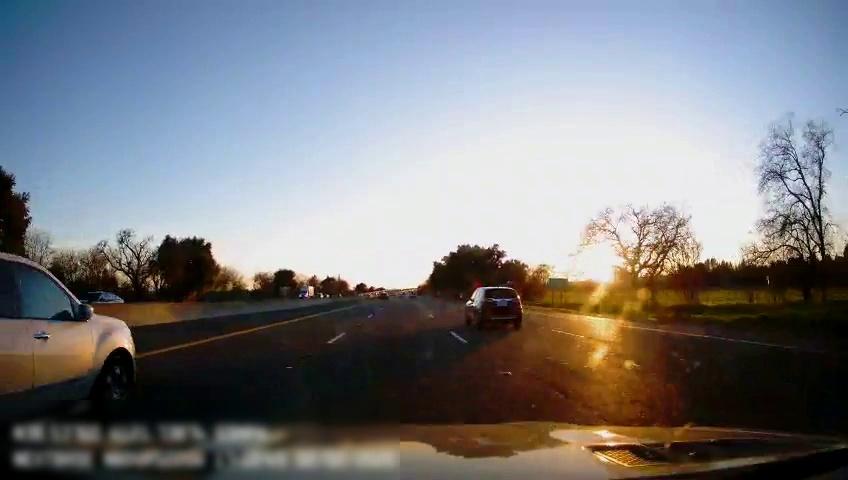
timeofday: Day
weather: Sunny
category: Drivable Space
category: Vehicles | SUV
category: Vehicles | SUV
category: Vehicles | Truck
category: Vehicles | SUV
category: Lanes | Alternate Lane
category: Lanes | Current Lane
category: Lanes | Current Lane
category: Lanes | Alternate Lane
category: Lanes | Alternate Lane
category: Traffic | Signs